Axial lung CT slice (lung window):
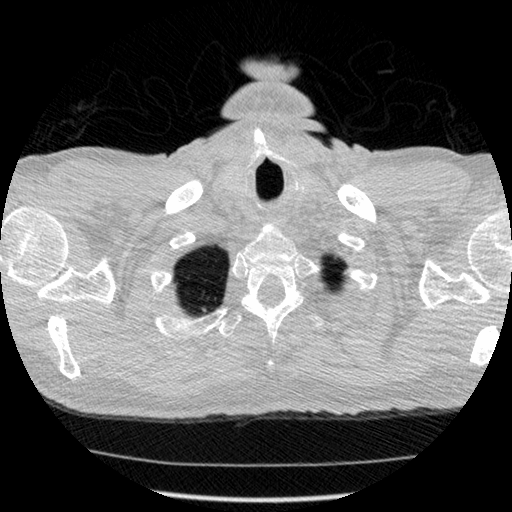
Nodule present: no